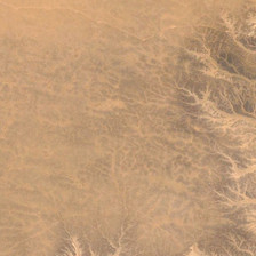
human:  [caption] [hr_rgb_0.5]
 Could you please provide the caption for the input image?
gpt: many cracks on the ground .

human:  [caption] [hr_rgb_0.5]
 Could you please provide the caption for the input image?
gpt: The background color is yellow.

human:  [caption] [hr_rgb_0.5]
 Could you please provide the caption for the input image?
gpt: The ground color is yellow.

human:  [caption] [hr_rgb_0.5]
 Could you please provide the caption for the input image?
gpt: the colour of the soil is yellow.

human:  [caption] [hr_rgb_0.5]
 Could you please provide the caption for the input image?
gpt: the colour of the soil is yellow.